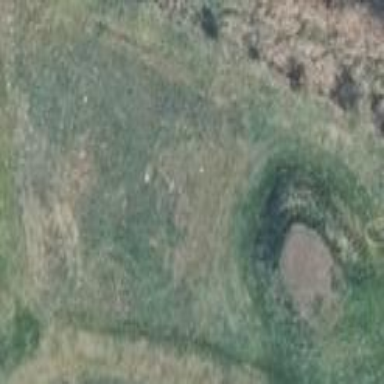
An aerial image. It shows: Rough area in golf course.